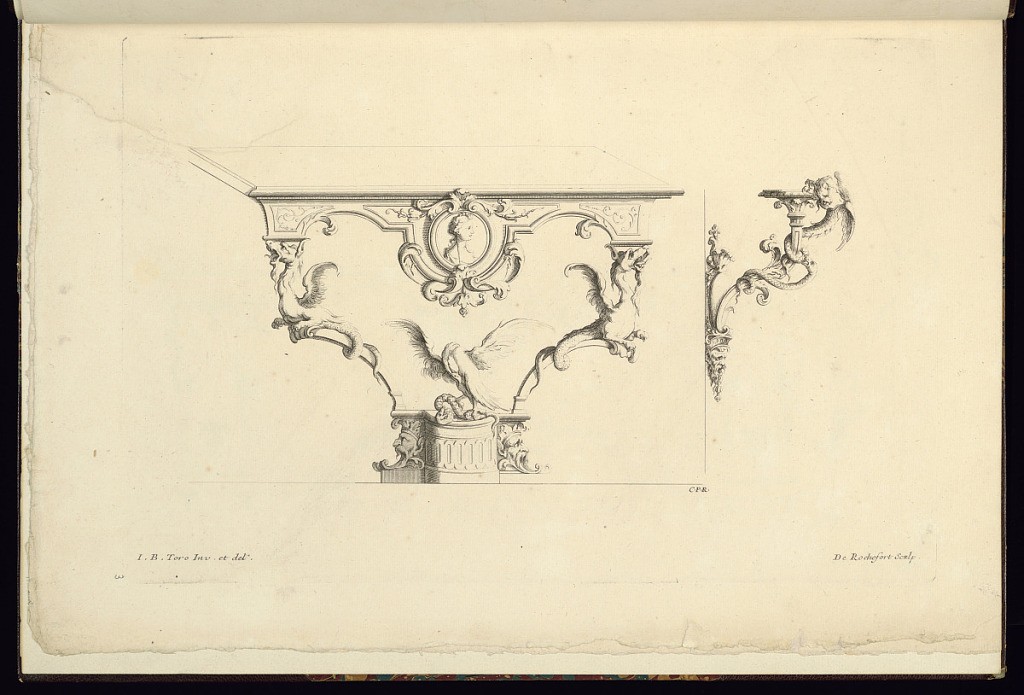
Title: Console Table and Wall Bracket Designs
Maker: Jean-Bernard Turreau, French, 1672 - 1731
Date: ca. 1716
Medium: Etching on laid paper
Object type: Print
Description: Design for a console table (center) and wall bracket (right) featuring a bird with a snake in its talons, dragons, masks (mascarons), roundel profile portrait, fleurons, and scrolling leaves (rinceaux). The plate is signed.